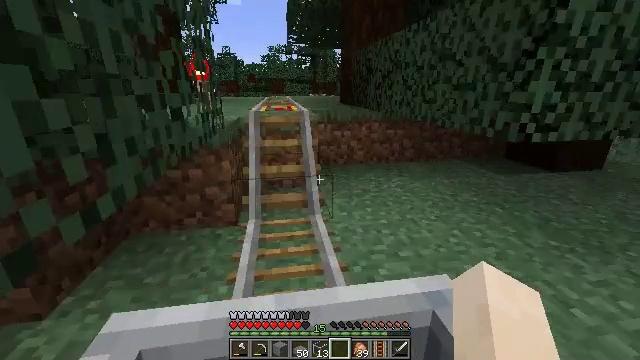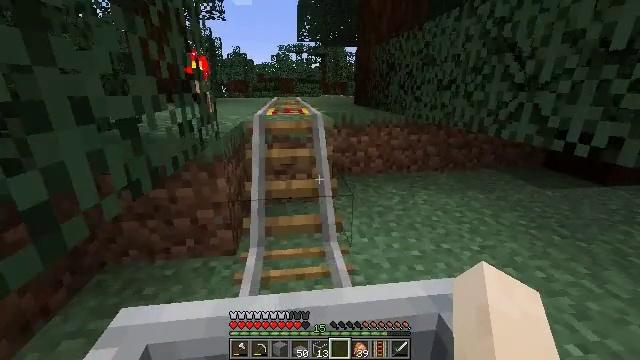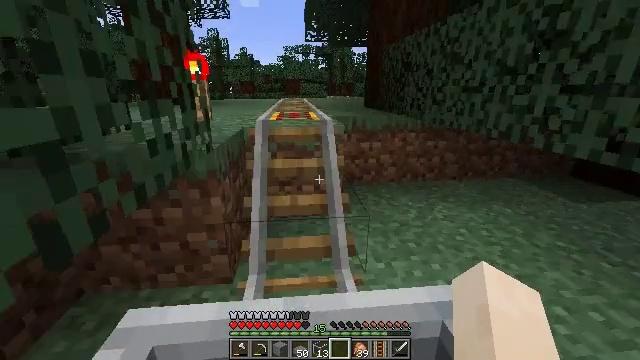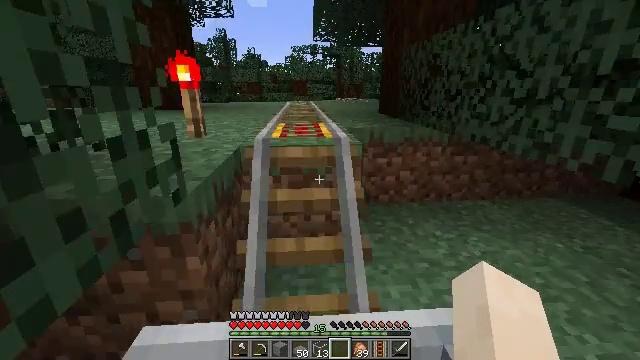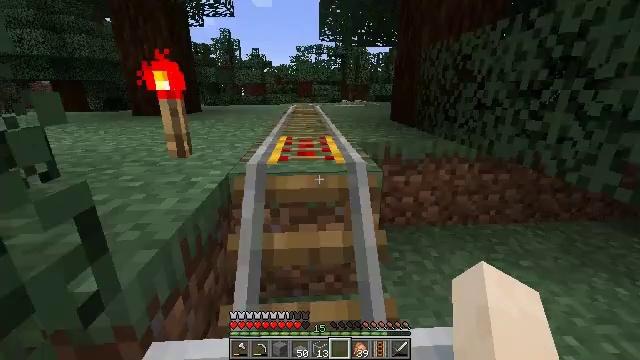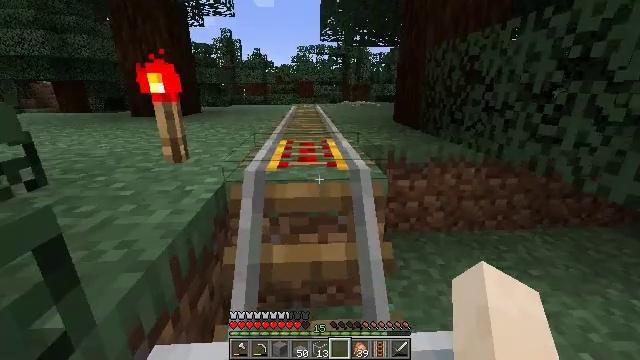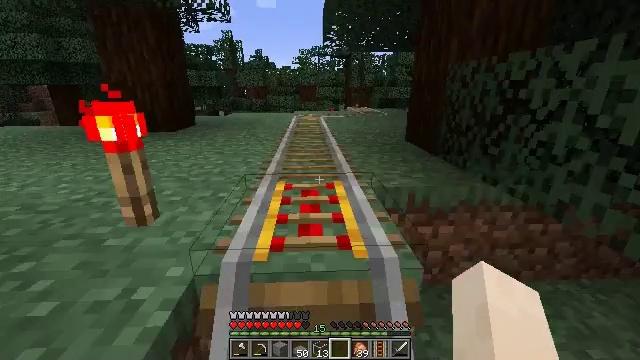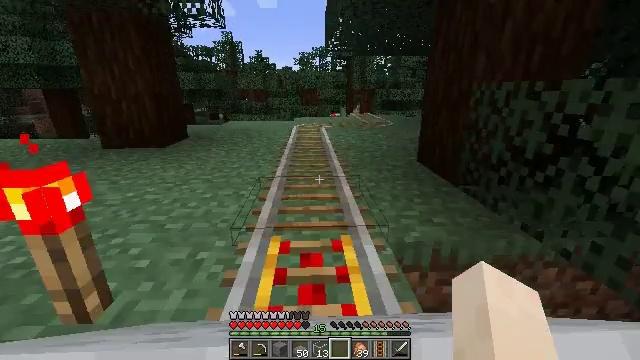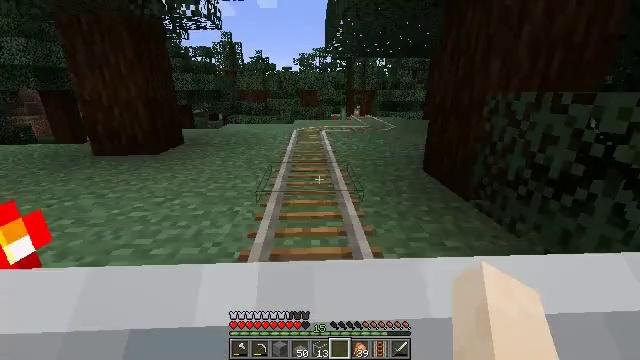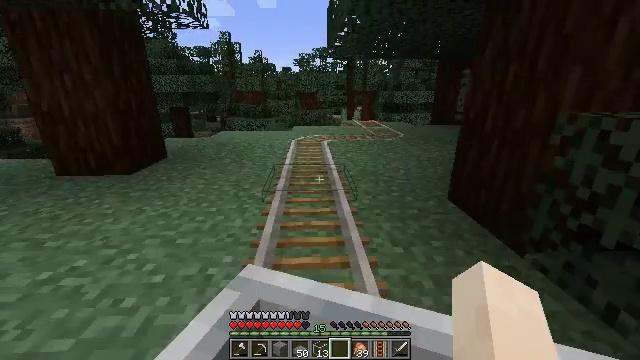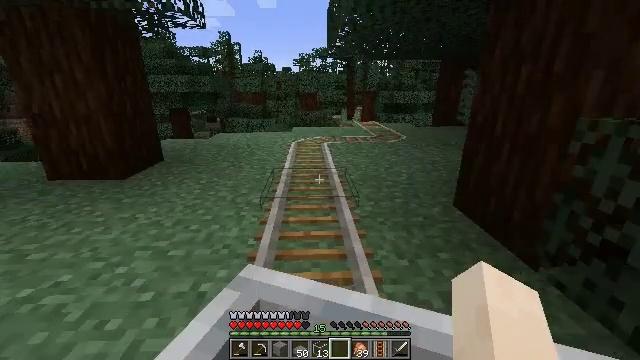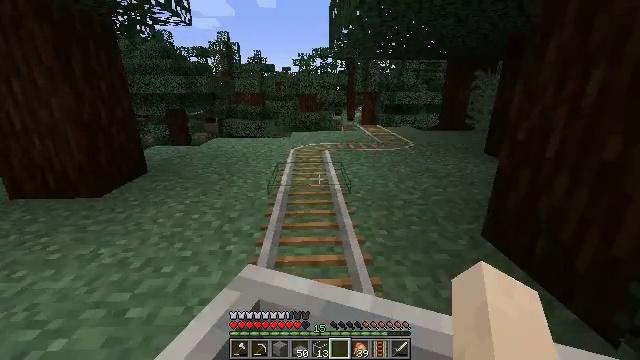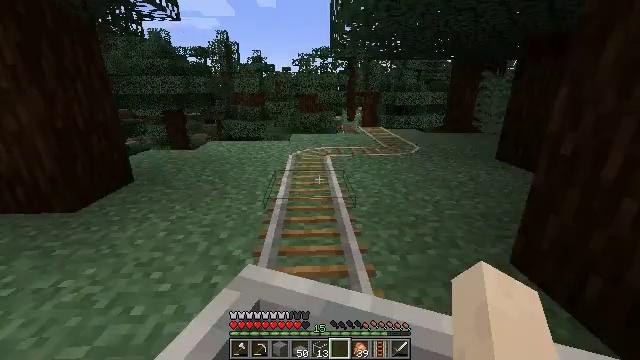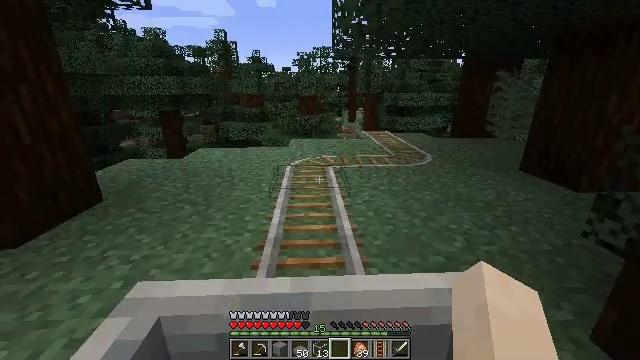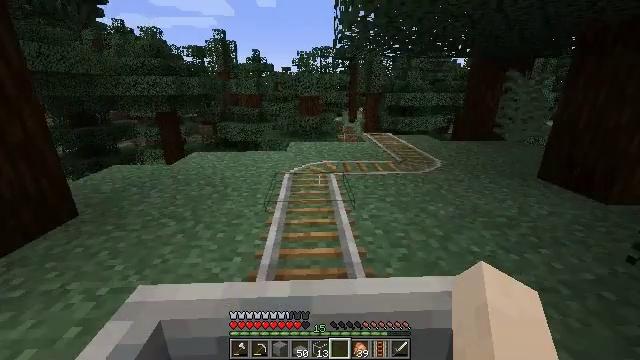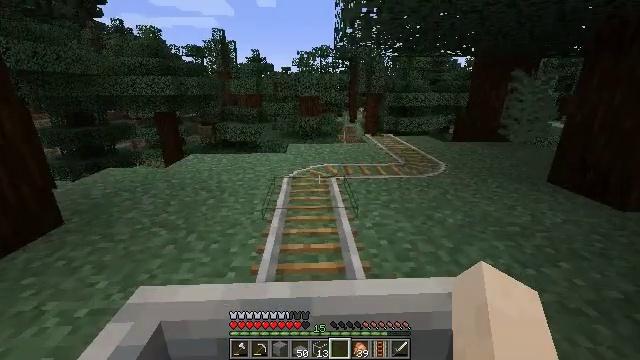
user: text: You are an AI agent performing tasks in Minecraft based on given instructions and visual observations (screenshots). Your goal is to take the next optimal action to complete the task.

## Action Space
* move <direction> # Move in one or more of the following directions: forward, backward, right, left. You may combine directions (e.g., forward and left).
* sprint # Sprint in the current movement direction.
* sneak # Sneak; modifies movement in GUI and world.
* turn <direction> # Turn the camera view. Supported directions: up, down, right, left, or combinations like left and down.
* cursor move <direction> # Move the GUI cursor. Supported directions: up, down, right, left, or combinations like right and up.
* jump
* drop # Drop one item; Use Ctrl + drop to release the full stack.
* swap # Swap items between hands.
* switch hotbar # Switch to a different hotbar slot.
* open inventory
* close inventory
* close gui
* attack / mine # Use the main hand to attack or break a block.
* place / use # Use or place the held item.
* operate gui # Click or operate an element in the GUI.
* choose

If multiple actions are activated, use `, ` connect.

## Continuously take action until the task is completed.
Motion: motion action
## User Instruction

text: Collect stripped spruce log as resource.
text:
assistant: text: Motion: turn left
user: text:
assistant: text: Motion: turn left
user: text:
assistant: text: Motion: no_op
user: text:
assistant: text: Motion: turn left
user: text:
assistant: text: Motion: no_op
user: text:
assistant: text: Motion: no_op
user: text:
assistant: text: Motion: no_op
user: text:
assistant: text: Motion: no_op
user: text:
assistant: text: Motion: no_op
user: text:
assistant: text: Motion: no_op
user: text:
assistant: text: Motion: no_op
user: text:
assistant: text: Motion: no_op
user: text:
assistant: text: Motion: no_op
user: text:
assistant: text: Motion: no_op
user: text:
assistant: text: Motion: no_op
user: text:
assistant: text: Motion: no_op
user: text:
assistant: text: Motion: no_op
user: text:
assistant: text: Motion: no_op
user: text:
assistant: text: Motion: no_op
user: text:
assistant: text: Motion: no_op
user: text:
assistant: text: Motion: no_op
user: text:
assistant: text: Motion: no_op
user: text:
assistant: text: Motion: no_op
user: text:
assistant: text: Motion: no_op
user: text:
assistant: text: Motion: no_op
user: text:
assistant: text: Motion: no_op
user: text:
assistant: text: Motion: no_op
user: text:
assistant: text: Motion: no_op
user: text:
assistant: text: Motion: no_op
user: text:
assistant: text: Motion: no_op